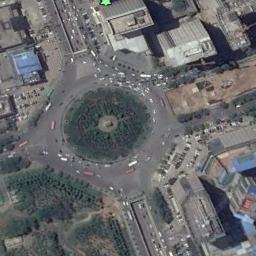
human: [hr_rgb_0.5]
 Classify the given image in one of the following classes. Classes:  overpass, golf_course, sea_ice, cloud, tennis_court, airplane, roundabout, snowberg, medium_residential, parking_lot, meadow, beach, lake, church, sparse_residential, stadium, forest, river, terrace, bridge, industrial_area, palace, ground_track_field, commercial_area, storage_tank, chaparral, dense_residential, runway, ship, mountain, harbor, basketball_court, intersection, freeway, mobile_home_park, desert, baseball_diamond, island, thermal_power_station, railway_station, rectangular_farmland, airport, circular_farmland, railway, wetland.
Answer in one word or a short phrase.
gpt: roundabout